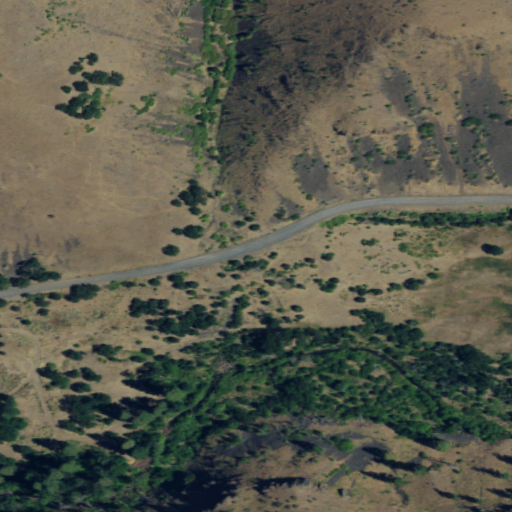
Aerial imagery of valley in Washington named NPK Canyon containing grassland, shrub, evergreen forest, open development, mixed forest, and low intensity development